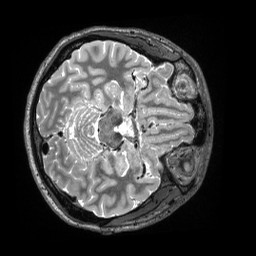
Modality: T2w
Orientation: axial
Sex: male
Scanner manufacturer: siemens
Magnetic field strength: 3 T
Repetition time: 3.2 s
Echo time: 0.563 s